Platform: macOS
Application: Chrome
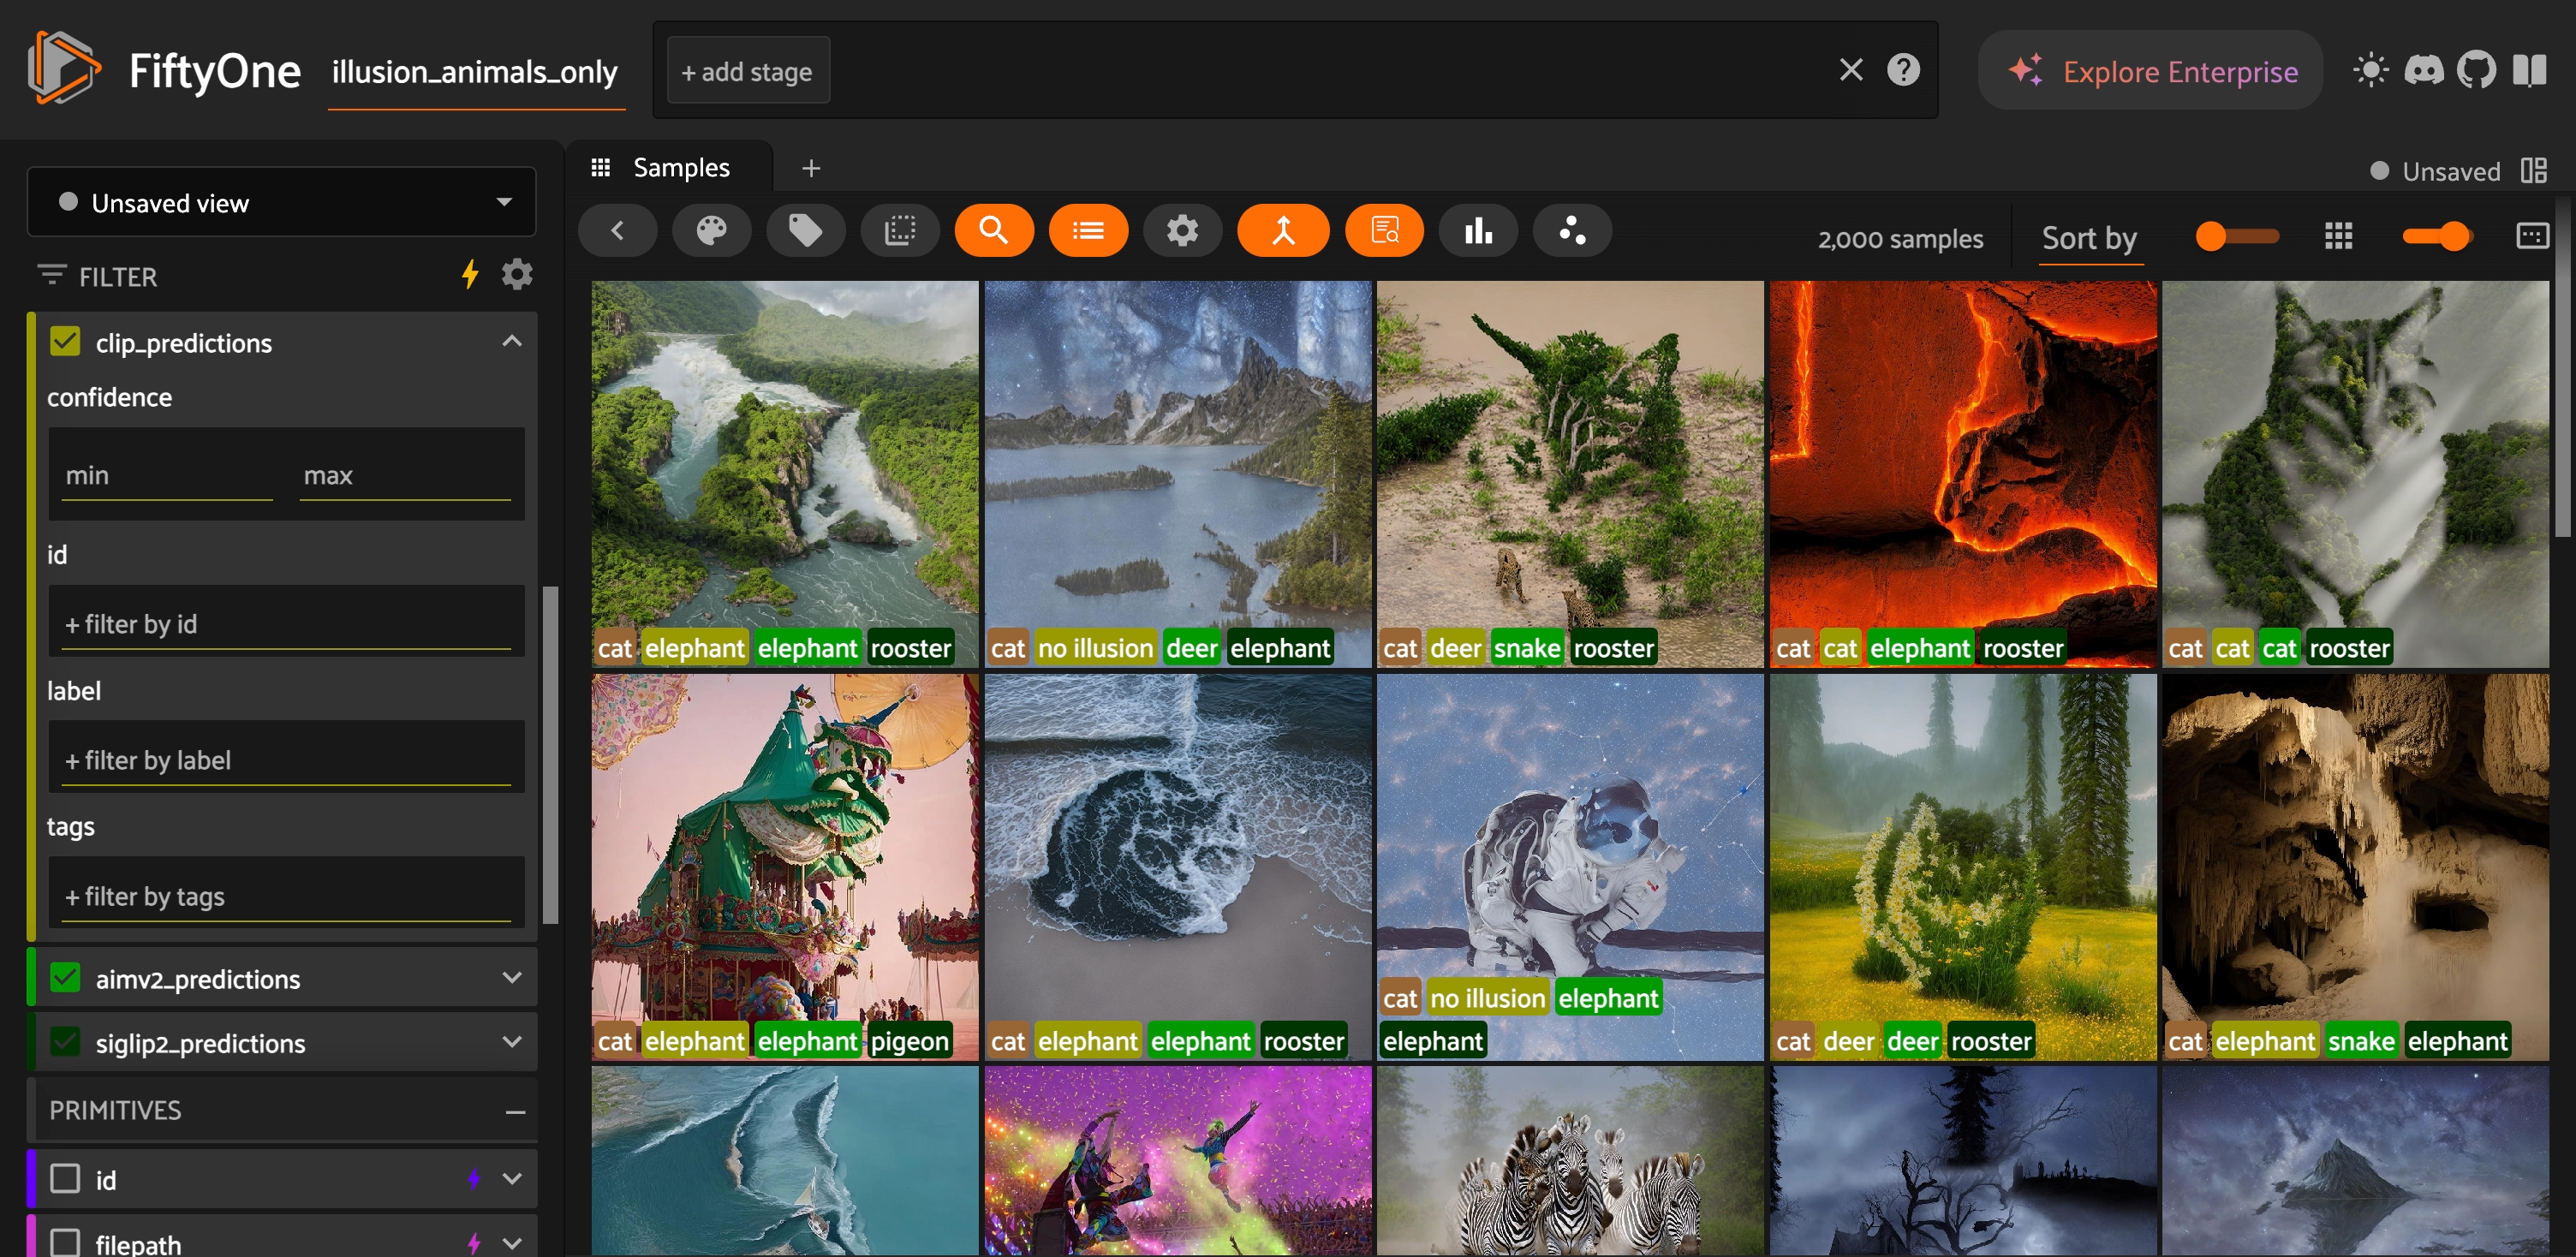
task_description: Clear the aimv2_predictions field from being shown on samples in the sample panel
action_type: click
element_info: Checkbox
steps_since_start: 1